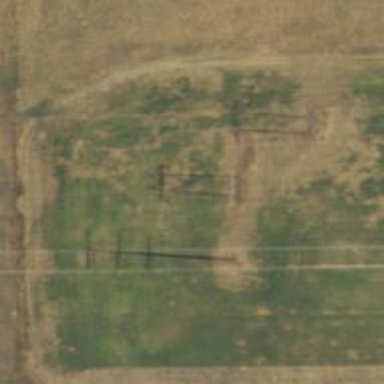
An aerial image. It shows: H-frame power tower with distinctive design.